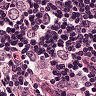
Metastatic tissue present: yes